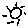
Label: sun